Question: I'm having problems achieving a (probably) rather simple task.
I have fully modifiable models (Prodotto, Comune) which are shown as "addable" fields, as shown in picture below.
What I'd rather not see is the + (add) button for such fields, hence to remove their "addable" propriety in this form.
I've tried setting within the two models, but it would make it impossibile to add new objects to such models completely, not only in this form.
How can I do that?
To clarify my need, I'd like NOT to have the "+"s next to the fields of the FK models, but I do want to be able to add whole new inlines. To be as clear as possible, as I wrote in a comment, considering a scenario such as this: <URL> I just need to have the "+"s next to Groups and Country removed.
(of the specific application involved):
'''
from django.db import models
from smart_selects.db_fields import ChainedForeignKey
from apps.comune.models import Comune, Cap
class Prodotto(models.Model):
SETTORE_CHOICES = (
('CAL', 'Accessori calzature'),
('ALI', 'Alimentari'),
('ARA', 'Arredamenti e accessori'),
('AEM', 'Auto e moto'),
('CAL', 'Calzature'),
('CEG', 'Cartaria e grafica'),
('CEP', 'Concerie e pelletterie'),
('EDI', 'Edilizia'),
('INV', 'Industrie varie'),
('IST', 'Istruzione'),
('MDC', 'Materiali da costruzione'),
('MMC', 'Metalmeccanica'),
('SEI', 'Serramenti e infissi'),
('STM', 'Strumenti musicali'),
('TEI', 'Terziario innovativo'),
('TAB', 'Tessile abbigliamento'),
('TCP', 'Trasporto cose e persone'),
('VAR', 'Vari'),
)
nome = models.CharField(max_length=100)
settore = models.CharField(max_length=40, choices=SETTORE_CHOICES)
class Meta:
verbose_name_plural = "prodotti"
verbose_name = "prodotto"
ordering = ['nome']
def __unicode__(self):
return self.nome.capitalize()
class Cliente(models.Model):
TIPOLOGIA_CHOICES = (
('AR', 'Artigiano'),
('CO', 'Commerciante'),
('GI', 'Grande impresa'),
('PI', 'Piccola impresa'),
)
FORMA_SOCIETARIA_CHOICES = (
('SNC', 'S.n.c.'),
('SRL', 'S.r.l.'),
('SPA', 'S.p.A.'),
('SAS', 'S.a.s.'),
('COOP', 'Coop.A.r.l.'),
('DI', 'D.I.'),
('SCARL', 'S.c.a.r.l.'),
('SCPA', 'S.c.p.a.'),
)
SETTORE_CHOICES = (
('CAL', 'Accessori calzature'),
('ALI', 'Alimentari'),
('ARA', 'Arredamenti e accessori'),
('AEM', 'Auto e moto'),
('CAL', 'Calzature'),
('CEG', 'Cartaria e grafica'),
('CEP', 'Concerie e pelletterie'),
('EDI', 'Edilizia'),
('INV', 'Industrie varie'),
('IST', 'Istruzione'),
('MDC', 'Materiali da costruzione'),
('MMC', 'Metalmeccanica'),
('SEI', 'Serramenti e infissi'),
('STM', 'Strumenti musicali'),
('TEI', 'Terziario innovativo'),
('TAB', 'Tessile abbigliamento'),
('TCP', 'Trasporto cose e persone'),
('VAR', 'Vari'),
)
ragione_sociale = models.CharField(max_length=200)
forma_societaria = models.CharField(
max_length=5, choices=FORMA_SOCIETARIA_CHOICES)
titolare = models.CharField(max_length=100, blank=True)
partita_iva = models.CharField(
max_length=11, verbose_name='Partita IVA', unique=True)
tipologia = models.CharField(max_length=2, choices=TIPOLOGIA_CHOICES)
settore = models.CharField(max_length=40, choices=SETTORE_CHOICES)
prodotto = models.ManyToManyField(Prodotto, blank=True)
class Meta:
verbose_name_plural = "clienti"
verbose_name = "cliente"
def __unicode__(self):
return self.ragione_sociale.capitalize()
class Sede(models.Model):
nome = models.CharField(max_length=100)
indirizzo = models.CharField(max_length=200, blank=True)
cliente = models.ForeignKey(Cliente)
comune = models.ForeignKey(Comune)
cap = ChainedForeignKey(
Cap,
chained_field="comune",
chained_model_field="comune",
show_all=False,
auto_choose=True,
)
class Meta:
verbose_name_plural = "sedi"
verbose_name = "sede"
ordering = ['nome']
def __unicode__(self):
return self.nome.capitalize() + ", " + self.indirizzo
'''
(of the specific application involved):
'''
from django.contrib import admin
from .models import Cliente, Prodotto, Sede
from apps.recapito.models import RecapitoCliente
class SedeInline(admin.TabularInline):
model = Sede
extra = 1
def provincia(self, obj):
return obj.comune.provincia
readonly_fields = ['provincia', ]
class RecapitoInline(admin.TabularInline):
model = RecapitoCliente
extra = 1
list_fields = ['cliente', 'tipo', 'recapito', ]
@admin.register(Cliente)
class ClienteAdmin(admin.ModelAdmin):
list_display = [
'ragione_sociale', 'forma_societaria', 'titolare', 'partita_iva', ]
list_filter = ['forma_societaria', ]
search_fields = ['ragione_sociale', ]
inlines = [RecapitoInline, SedeInline]
admin.site.register(Prodotto)
'''
The admin interface of this app produces this:

Shortcut links 1 and 2 are the ones I need removed, being referred to columns (FKs) my inline classes.
Shortcut links 3 and 4 are to be kept, since they refers to the themselves.
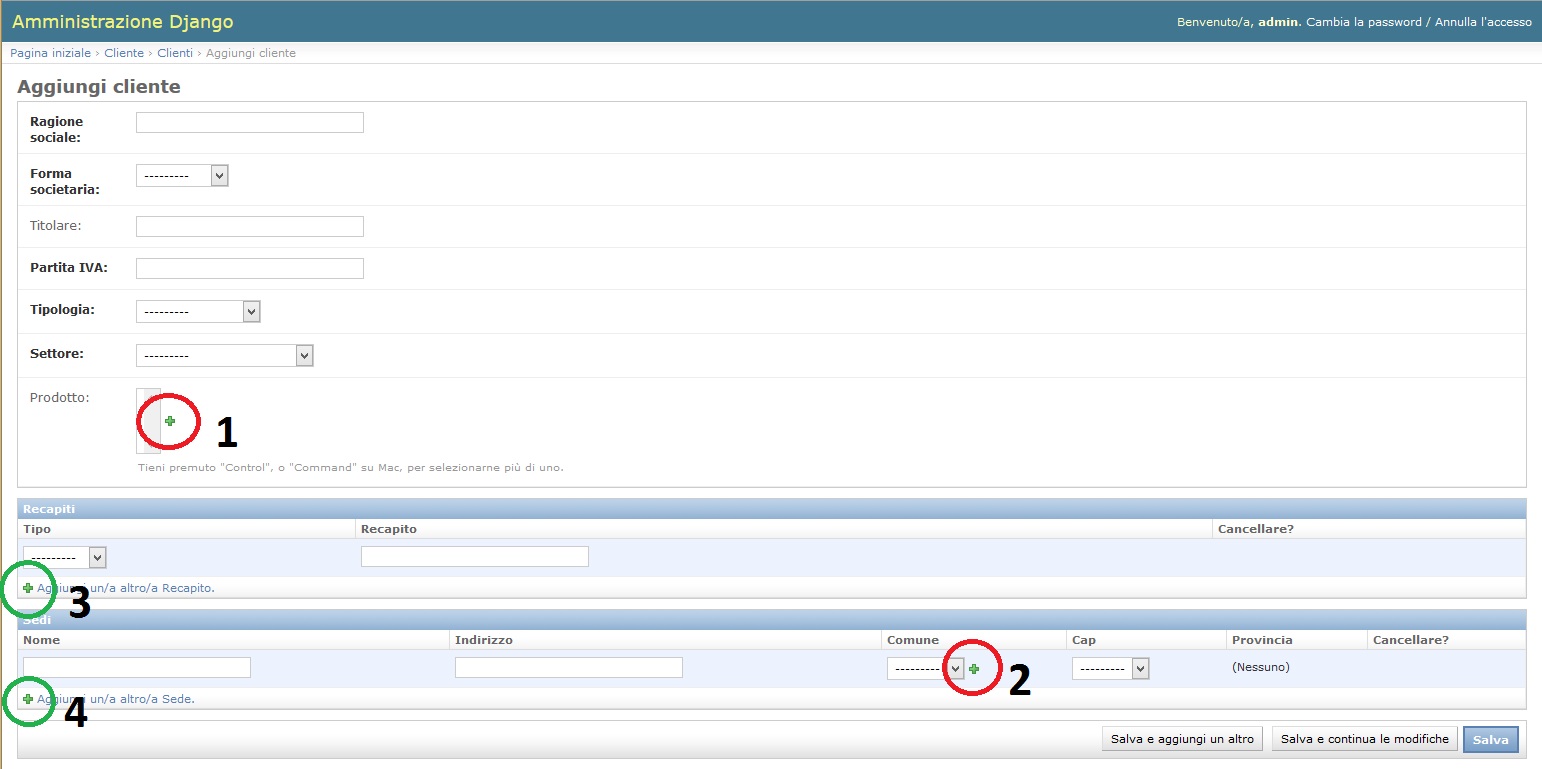
Answer: I think this is a less hacky solution than the one you ended up with. It worked for me, anyway.
Basically, it's the inline equivalent of what you suggested doing with the overriding the method of ModelAdmin. Here we override in the inline class, get the form off the formset, and do the exact same thing. Seems to work fine, at least in 1.9, which I am using.
'''
class VersionEntryInline(admin.TabularInline):
template = 'admin/edit_inline/tabular_versionentry.html'
model = VersionEntry
extra = 0
def get_formset(self, request, obj=None, **kwargs):
"""
Override the formset function in order to remove the add and change buttons beside the foreign key pull-down
menus in the inline.
"""
formset = super(VersionEntryInline, self).get_formset(request, obj, **kwargs)
form = formset.form
widget = form.base_fields['project'].widget
widget.can_add_related = False
widget.can_change_related = False
widget = form.base_fields['version'].widget
widget.can_add_related = False
widget.can_change_related = False
return formset
'''